【题型】填空题　【知识点】立体几何　【难度】easy
在正方体$ABCD-A_1B_1C_1D_1$中，$E$，$F$分别为$AB$，$C_1D_1$的中点，以$EF$为直径的球的球面与该正方体的棱共有\underline{\quad\quad}个公共点.
【解答】
\vspace{8pt}
\noindent
\textbf{【答案】}$12$

\vspace{3pt}
\noindent
\textbf{【分析】}根据正方体的对称性，可知球心到各棱距离相等，故可得解.

\vspace{5pt}
\noindent
\textbf{【详解】}不妨设正方体棱长为$2$，$EF$中点为$O$，取$CD$，$CC_1$中点$G$,$M$，侧面$BB_1C_1C$的中心为$N$，连接$FG$,$EG$,$OM$,$ON$,$MN$，如图，

\noindent
由题意可知，$O$为球心，在正方体中，$EF=\sqrt{FG^2+EG^2}=\sqrt{2^2+2^2}=2\sqrt{2}$，

\noindent
即$R=\sqrt{2}$，

\noindent
则球心$O$到$CC_1$的距离为$OM=\sqrt{ON^2+MN^2}=\sqrt{1^2+1^2}=\sqrt{2}$，

\noindent
所以球$O$与棱$CC_1$相切，球面与棱$CC_1$只有$1$个交点，

\noindent
同理，根据正方体的对称性知，其余各棱和球面也只有$1$个交点，

\noindent
所以以$EF$为直径的球面与正方体棱的交点总数为$12$.

\vspace{5pt}
\noindent
故答案为：$12$
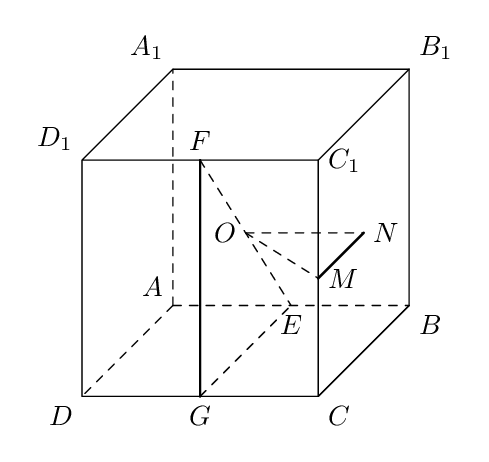